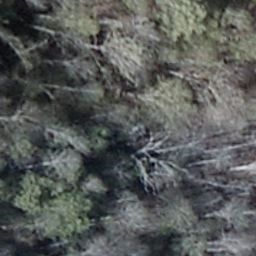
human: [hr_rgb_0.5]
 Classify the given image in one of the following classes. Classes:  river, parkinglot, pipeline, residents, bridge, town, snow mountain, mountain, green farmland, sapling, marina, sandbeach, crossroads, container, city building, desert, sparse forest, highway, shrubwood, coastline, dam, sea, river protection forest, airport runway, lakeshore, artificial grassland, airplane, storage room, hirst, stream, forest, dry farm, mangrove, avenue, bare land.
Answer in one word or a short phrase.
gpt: shrubwood